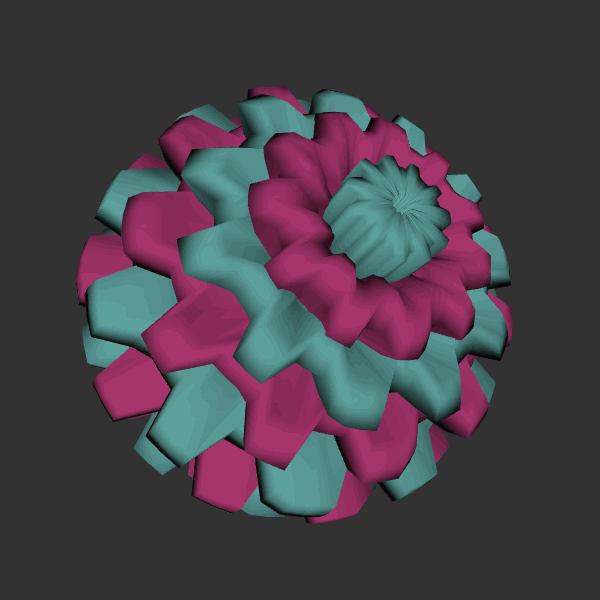
Background: dark